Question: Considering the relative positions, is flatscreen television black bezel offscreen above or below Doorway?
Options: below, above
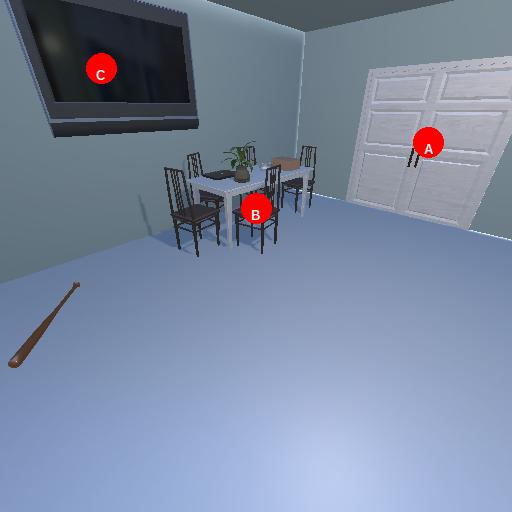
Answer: below